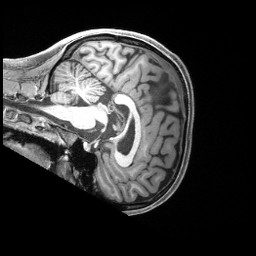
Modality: T1w
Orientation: sagittal
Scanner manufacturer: siemens
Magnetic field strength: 3 T
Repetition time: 2.4 s
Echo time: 0.00228 s